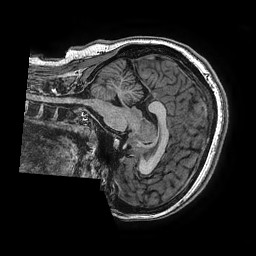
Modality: T1w
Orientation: sagittal
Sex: female
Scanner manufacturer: ge
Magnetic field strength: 3 T
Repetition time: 0.0077 s
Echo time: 0.003436 s